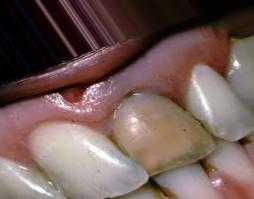
Condition: Tooth Discoloration